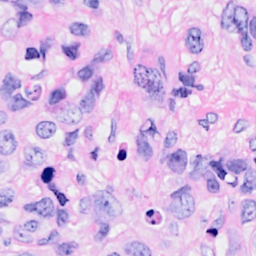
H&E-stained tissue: Breast